Question: I'm using a <URL> for simple date/time pickers. Unfortunately, the controls are wrapping, like so:

I'm just using basic form elements:
'''
<label for="completedDate">Date: </label>
<input name="completedDate" id="completedDate" type="date" data-role="datebox"
data-options='{"mode": "datebox", "useFocus": true, "useButton": false, "useNewStyle": true}'>
'''
The options 'useFocus', 'useButton', 'useNewStyle' have no impact, they're just there for the styling of the input control.
I've tried dialog, popup, and inline modes, to no avail.
I've only tested this in the stock Android 4.1 browser, along with desktop IE9 and Firefox 21.0, but it appears the same in all three.
I assume that it has something to do with the padding and width differences between the controls and the text fields, but I'm not sure what the "right" way to fix it is. I've gone through the options available, but none seem to display it correctly. I haven't changed any of the defaults, simply loaded the scripts and used the snippet I showed above.
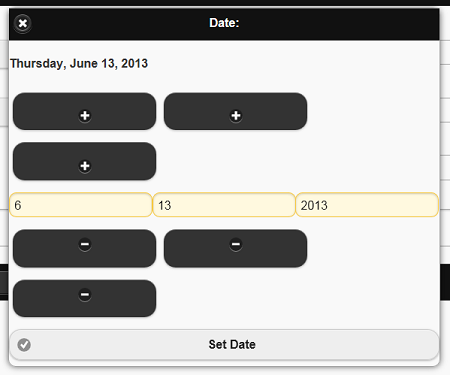
Answer: You need to load the datebox style sheet as well.
<URL>